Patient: sex M, age 26
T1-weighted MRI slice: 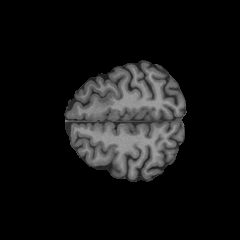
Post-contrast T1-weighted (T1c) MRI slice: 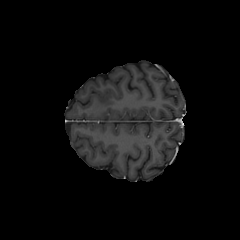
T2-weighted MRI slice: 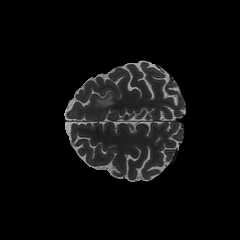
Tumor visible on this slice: yes
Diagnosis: Oligodendroglioma, IDH-mutant, 1p/19q-codeleted
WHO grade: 2